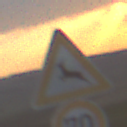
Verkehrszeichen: WildwechselRechts
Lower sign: Geschwindigkeit70
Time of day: SunriseSunset
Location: Outdoor (Nature)
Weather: PartlyCloudy
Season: NotSpecified
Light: Natural